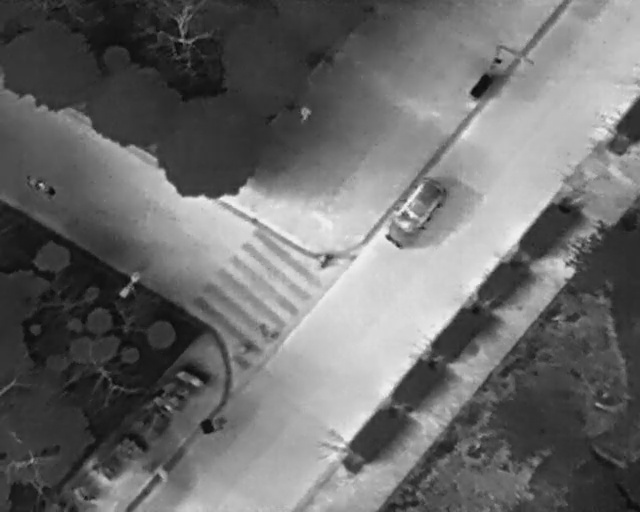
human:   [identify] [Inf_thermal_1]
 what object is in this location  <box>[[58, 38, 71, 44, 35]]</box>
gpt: <ref>1 medium car at the center</ref>